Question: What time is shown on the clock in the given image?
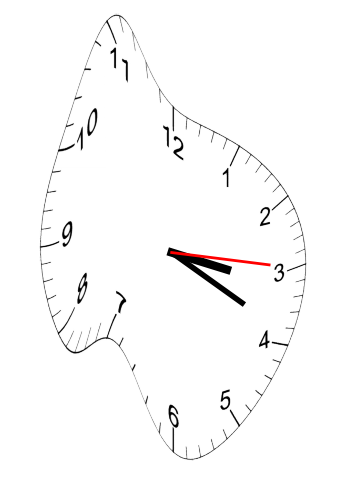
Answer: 03:19:15